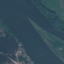
Land use / land cover class: River